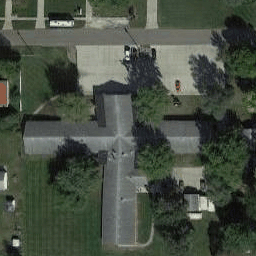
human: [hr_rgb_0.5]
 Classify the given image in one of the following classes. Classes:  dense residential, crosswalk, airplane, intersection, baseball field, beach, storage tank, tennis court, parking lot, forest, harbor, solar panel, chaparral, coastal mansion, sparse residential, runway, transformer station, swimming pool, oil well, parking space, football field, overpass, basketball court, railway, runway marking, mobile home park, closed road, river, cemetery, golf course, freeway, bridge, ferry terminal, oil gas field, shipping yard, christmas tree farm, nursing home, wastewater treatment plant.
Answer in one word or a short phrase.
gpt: nursing home